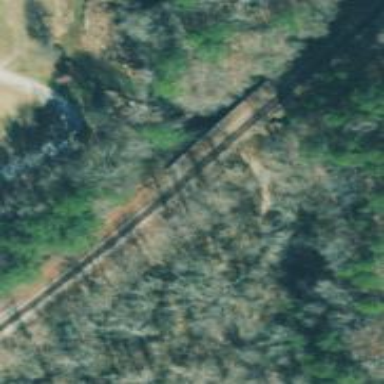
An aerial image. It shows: Bridge over railway line.